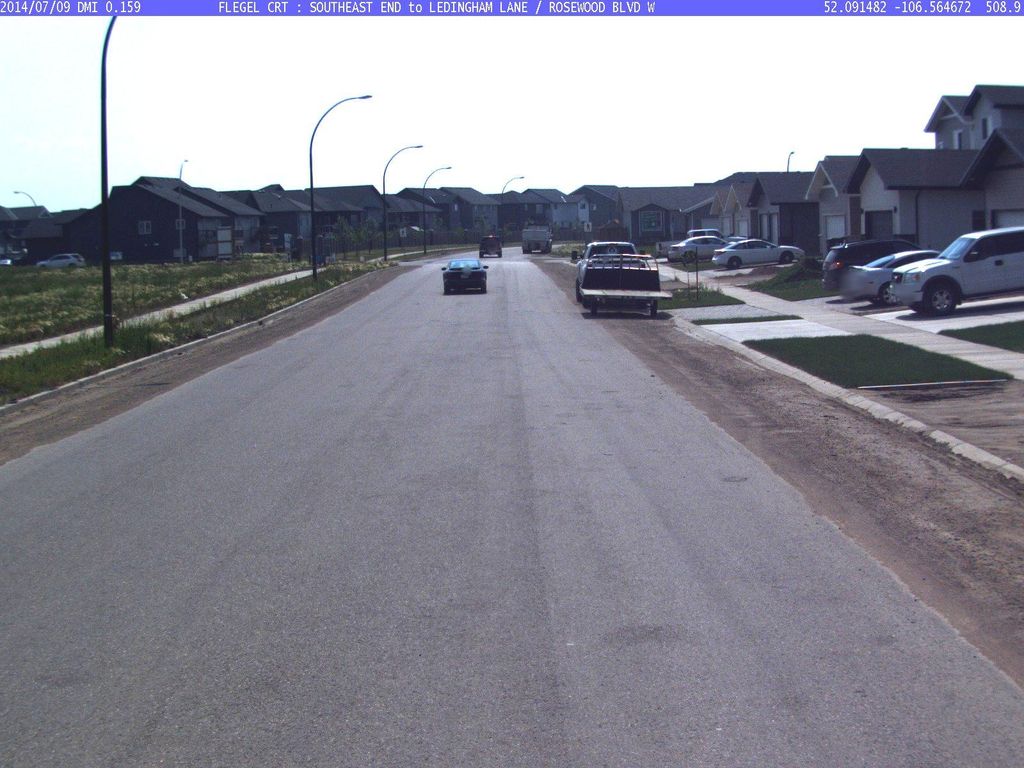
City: saskatoon